Aerial crown-view tile of a tropical tree (Barro Colorado Island, Panama), acquired 20250818:
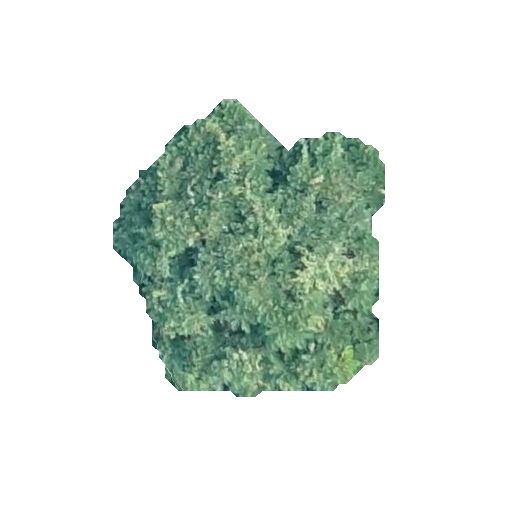
Species: Jacaranda copaia
GBIF accepted scientific name: Jacaranda copaia
Crown area: 86.559 m²